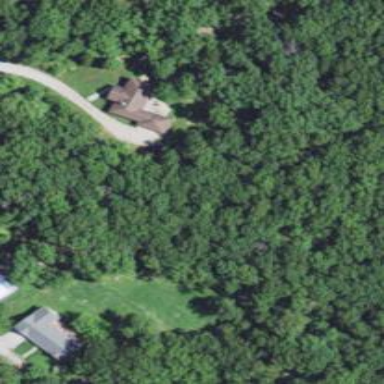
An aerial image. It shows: Driveway.